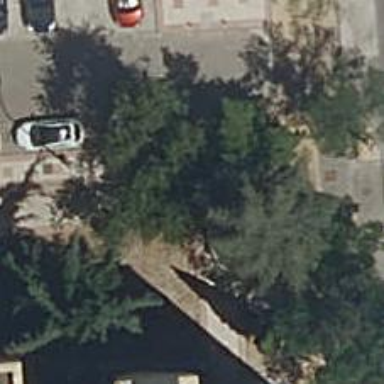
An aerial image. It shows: Paved footway with ramp.